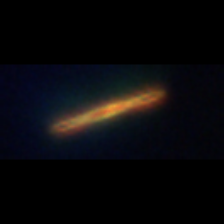
Taxon: Pennate
Group: Diatoms